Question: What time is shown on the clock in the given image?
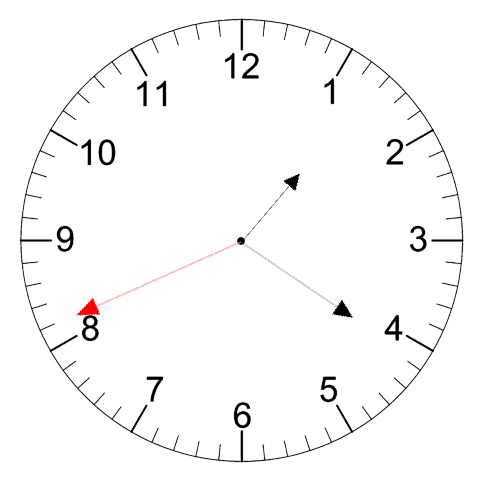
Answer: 01:20:41